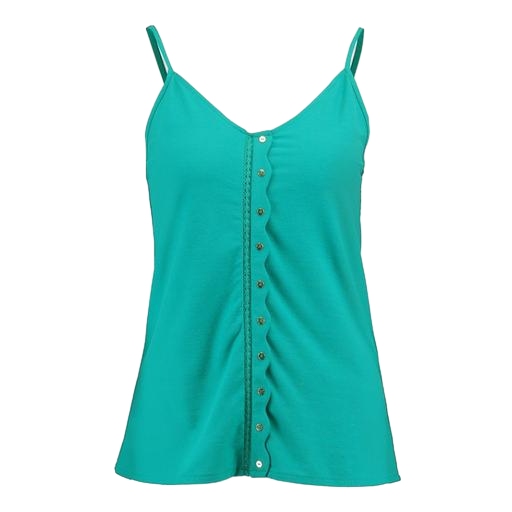
green women's cami, green camisole top, green cami, white background